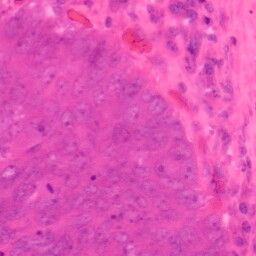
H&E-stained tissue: Colon